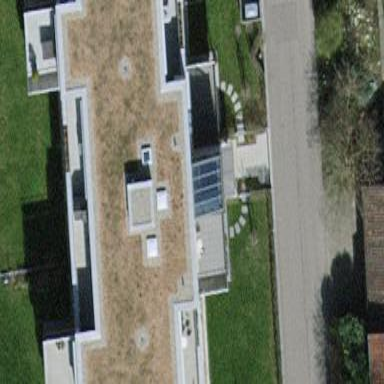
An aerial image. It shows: Building with tile roof.